Question: I need a way to compare a join table from a loop I have showing a list of categories from another table and tick them if the category id matches the doc id.
Here is my current function which I am struggling with:
'''
<?php
function build_cat_checkboxes(){
global $dbc; // database connection
global $id; // id from the url
$q = "SELECT * FROM doc_cat_join LEFT OUTER JOIN cats ON cats.cat_id = doc_cat_join.cat_id;";
$r = mysqli_query ($dbc, $q); // Run the query.
var_dump($r);
$currentDoc = $id;
while ($row = mysqli_fetch_array($r)) {
$checked = (($row['cat_id'] == $currentDoc) ? 'checked="checked"' : '');
echo '<ul>
<li><label>
<input type="checkbox" name="cat_id[]" value="' . $row['cat_id'] . '" '.$checked.'"> ' . $row["cat_name"] . '</label></li>
</ul>';
}
}
?>
'''
So I have three tables:
'''
docs
doc_id
cats
cat_id
doc_cat_join
id
doc_id
cat_id
'''
My code above lists out the rows from the cats table and creates checkboxes. When I am in a doc editing it I need a way in my code above to take the doc id form the url (which I can do) and then perform a comparison on the join table? and tick the checkboxes if a rows exists of the doc_id and the cat_id here is a visual of my doc_cat_join table:

I believe my JOIN is the part that is causing me the issue but not sure on how to cure this issue?
If I do a var_dump on $r inside of the loop I get this..
'''
object(mysqli_result)#3 (5) { ["current_field"]=> int(0) ["field_count"]=> int(7) ["lengths"]=> array(7) { [0]=> int(3) [1]=> int(2) [2]=> int(2) [3]=> int(2) [4]=> int(7) [5]=> int(7) [6]=> int(51) } ["num_rows"]=> int(1) ["type"]=> int(0) }
'''
this update reflects the suggest answer below but I am still having some problems:
'''
<?php
function build_cat_checkboxes(){
global $dbc; // database connection
global $id; // id from the url
$q = "SELECT * FROM cats AS c LEFT JOIN doc_cat_join AS dcj ON c.cat_id = dcj.cat_id AND dcj.doc_id = $id";
$r = mysqli_query ($dbc, $q); // Run the query.
$currentDoc = $id;
while ($row = mysqli_fetch_array($r)) {
$checked = $row['id'];
echo '<ul>
<li><label>
<input type="checkbox" name="cat_id[]" value="' . $row['cat_id'] . '" '.$checked.'"> ' . $row["cat_name"] . '</label></li>
</ul>';
}
}
?>
'''
Here is the query that deletes and inserts the boxes that are ticked:
'''
$q = "SELECT doc_id FROM docs WHERE doc_name='$dn' AND doc_id != $id";
$r = mysqli_query($dbc, $q);
if (mysqli_num_rows($r) == 0) {
// Make the query:
$q = "UPDATE docs SET doc_name='$dn', doc_content='$dc', doc_owner='$do' WHERE doc_id=$id LIMIT 1";
$r = mysqli_query ($dbc, $q);
if ($r) {
// CODE TO DELETE ROW FROM DOC_CAT_JOIN
$q = "DELETE from doc_cat_join WHERE doc_id = $id";
$r = mysqli_query ($dbc, $q);
//AND THEN...
// CODE TO INSERT BACK INTO DOC_CAT_JOIN
$query = "INSERT INTO doc_cat_join (cat_id,doc_id) VALUES ";
$cat_ids = $_POST['cat_id'];
$length = count($cat_ids);
for ($i = 0; $i < count($cat_ids); $i++) {
$query.='(' . $cat_ids[$i] . ',' . $id . ')';
if ($i < $length - 1)
$query.=',';
}
mysqli_query($dbc, $query);
'''
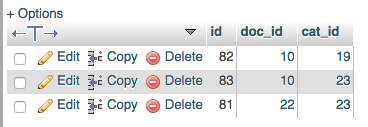
Answer: If I understand correctly, what you want is:
- is that correct?
In order to achieve that, you need to change the query you run. You want to fetch all categories and join some additional data from if it exists for given category and docID, so the query you need is:
'''
SELECT * FROM cats AS c LEFT JOIN doc_cat_join AS dcj ON c.cat_id = dcj.cat_id AND dcj.doc_id = <doc id from URL>
'''
This way you'll get all categories data and columns from table. If given category is not linked to given document, the columns from will be NULL, otherwise they will contain correct values from that table.
In order to define $checked value, you can just do
'''
$checked = $row['id'];
'''
ID column from will have a value set only if given category is linked to given docID.
The way you handle user input in PHP introduces serious security vulnerability - please have a look at <URL>